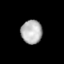
Tissue: lung
Cell type: Epithelial cells
Senescence score: 0.624
Nuclear area (px): 492
Mean DAPI intensity: 178.041